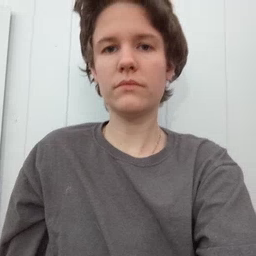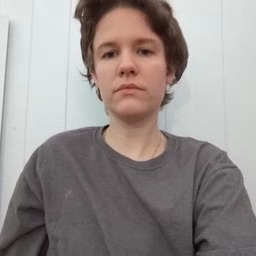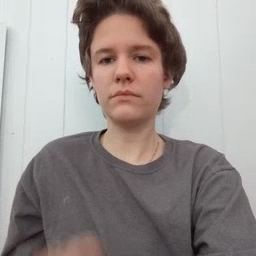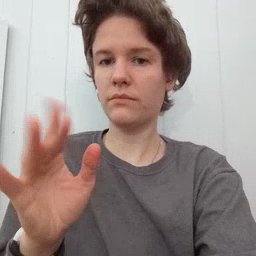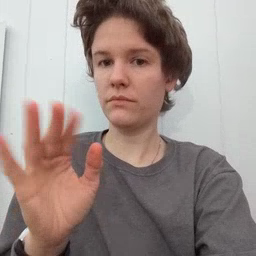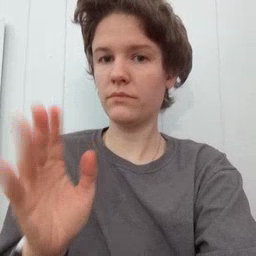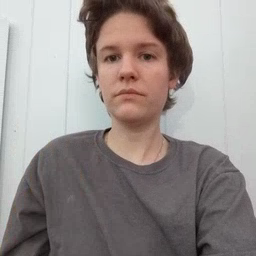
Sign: finger